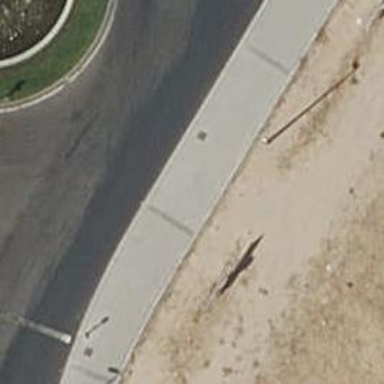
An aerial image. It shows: Sidewalk made of paving stones.